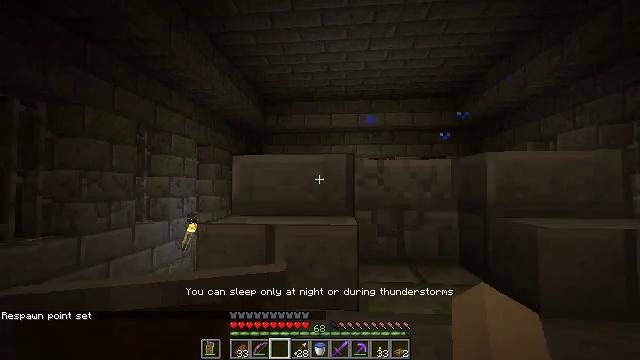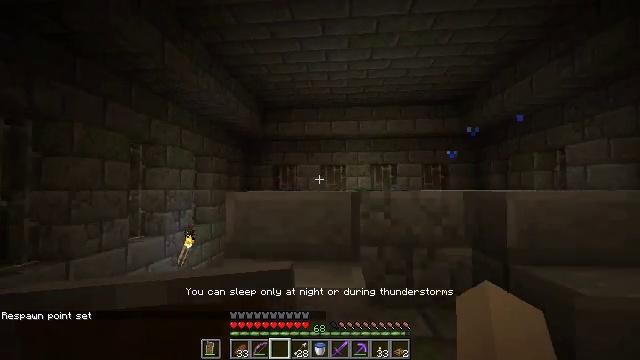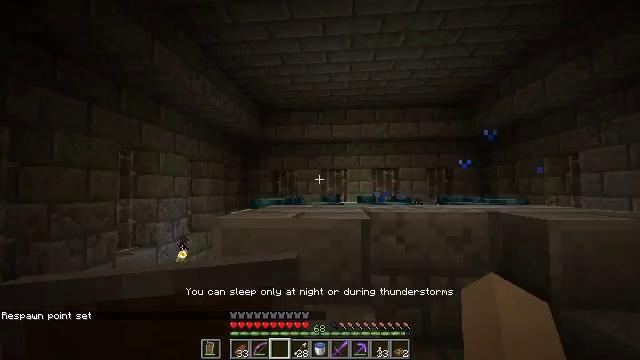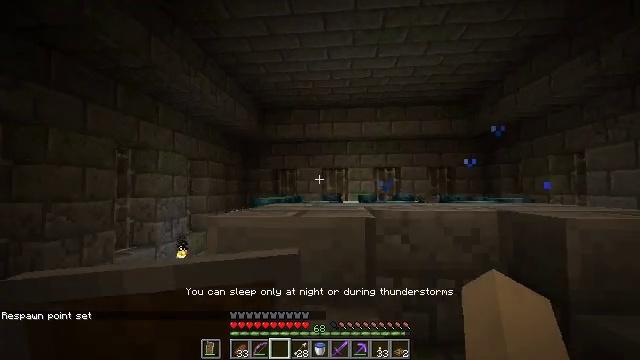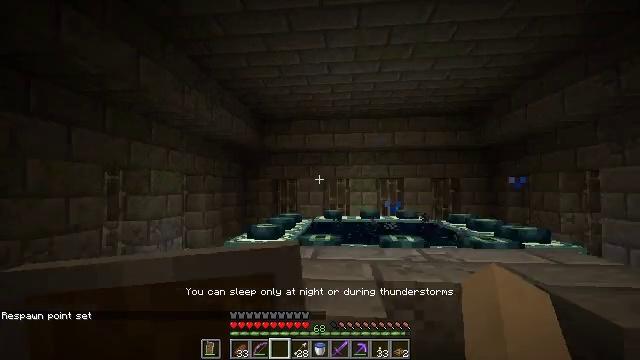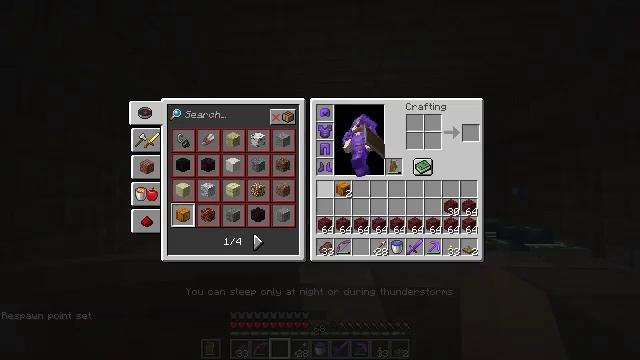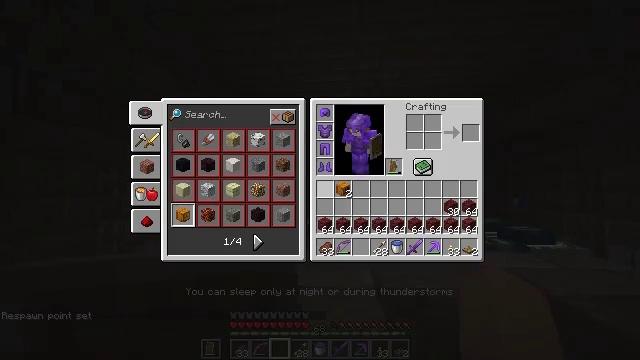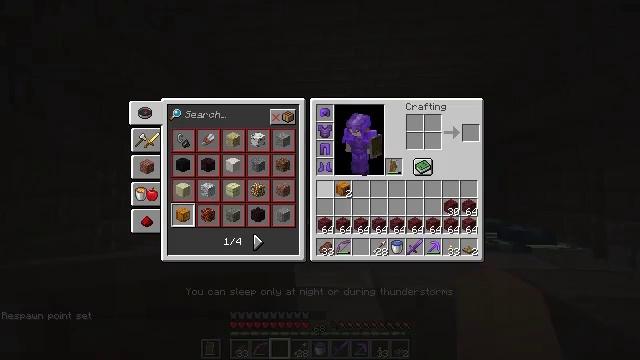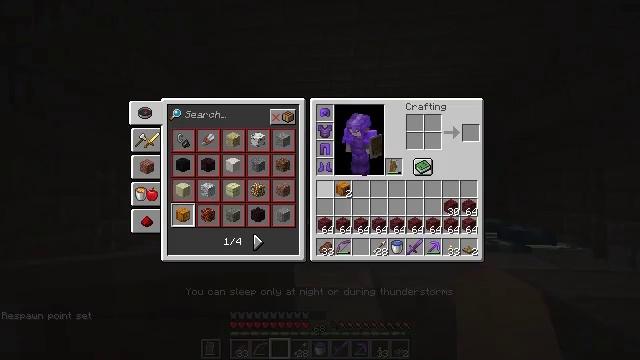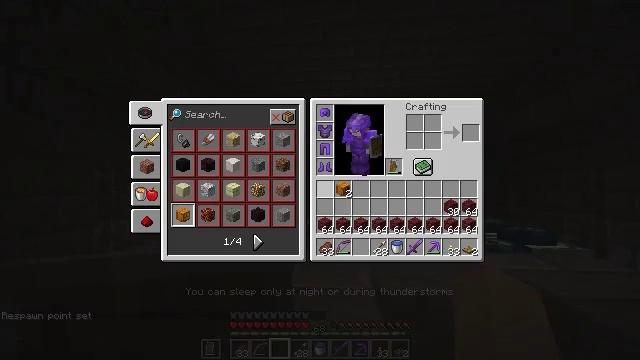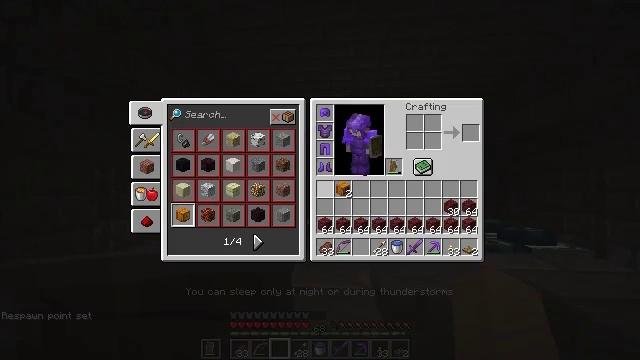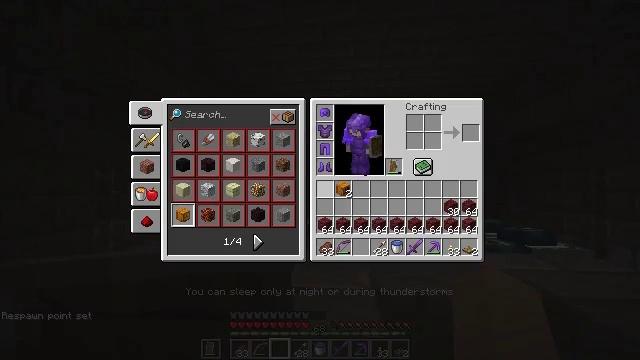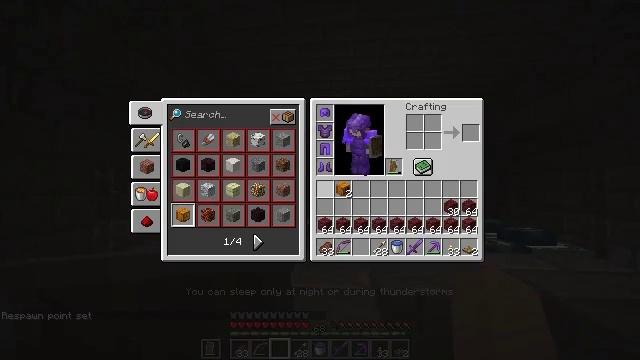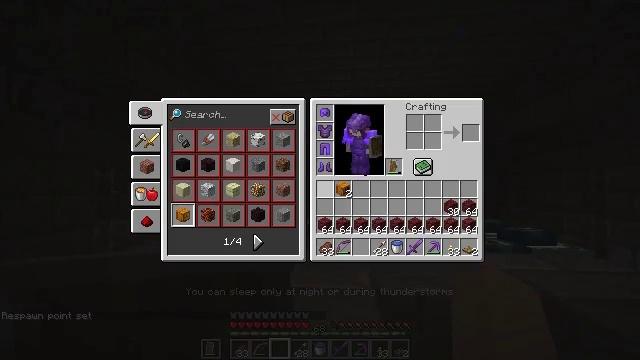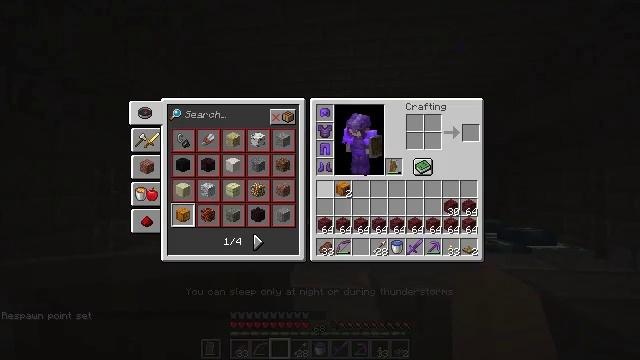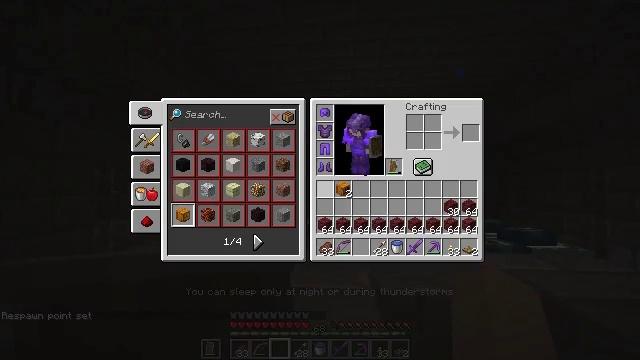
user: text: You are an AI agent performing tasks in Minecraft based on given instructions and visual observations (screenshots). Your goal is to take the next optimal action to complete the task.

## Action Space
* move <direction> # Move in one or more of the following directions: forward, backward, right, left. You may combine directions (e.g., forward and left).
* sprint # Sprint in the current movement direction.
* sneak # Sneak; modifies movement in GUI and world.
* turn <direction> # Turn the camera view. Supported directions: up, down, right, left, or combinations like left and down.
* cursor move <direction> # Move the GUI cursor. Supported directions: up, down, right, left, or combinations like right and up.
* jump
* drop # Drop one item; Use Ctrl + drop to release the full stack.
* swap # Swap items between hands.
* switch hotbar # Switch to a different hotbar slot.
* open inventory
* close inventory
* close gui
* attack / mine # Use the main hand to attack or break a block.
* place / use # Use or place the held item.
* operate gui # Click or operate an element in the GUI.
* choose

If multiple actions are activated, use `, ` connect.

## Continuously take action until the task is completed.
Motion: motion action
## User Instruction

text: Reclaim the chest into your inventory.
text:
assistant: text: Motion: move forward
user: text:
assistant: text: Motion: move forward
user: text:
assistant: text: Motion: move forward
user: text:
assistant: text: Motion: no_op
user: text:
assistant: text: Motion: open inventory
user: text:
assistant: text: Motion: open inventory
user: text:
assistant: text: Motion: open inventory
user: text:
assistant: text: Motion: no_op
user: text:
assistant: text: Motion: no_op
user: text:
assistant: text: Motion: no_op
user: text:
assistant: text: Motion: no_op
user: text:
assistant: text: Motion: no_op
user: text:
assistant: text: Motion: no_op
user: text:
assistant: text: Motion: no_op
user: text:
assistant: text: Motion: no_op
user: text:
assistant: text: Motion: close inventory
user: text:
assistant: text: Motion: turn left, close inventory
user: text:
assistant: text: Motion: turn left and down
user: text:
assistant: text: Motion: turn left and down
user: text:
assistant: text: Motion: turn left and down
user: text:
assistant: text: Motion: turn left and down
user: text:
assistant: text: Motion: turn left and down
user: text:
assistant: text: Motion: turn left and down
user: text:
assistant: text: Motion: turn left
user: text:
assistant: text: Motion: no_op
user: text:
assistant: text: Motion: no_op
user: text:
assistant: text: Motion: no_op
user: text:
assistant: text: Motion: no_op
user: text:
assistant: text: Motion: turn down
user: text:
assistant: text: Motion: move forward, turn down